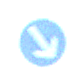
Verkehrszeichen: VorgeschriebeneVorbeifahrtRechts
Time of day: MorningAfternoon
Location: Outdoor (Nature)
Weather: Clear
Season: NotSpecified
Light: Natural